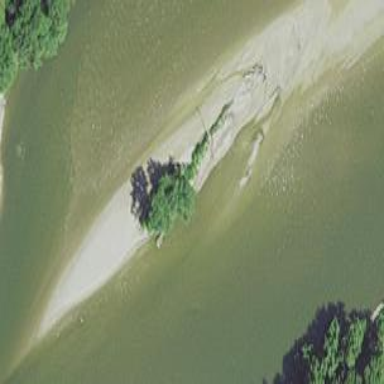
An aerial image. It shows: Islet.